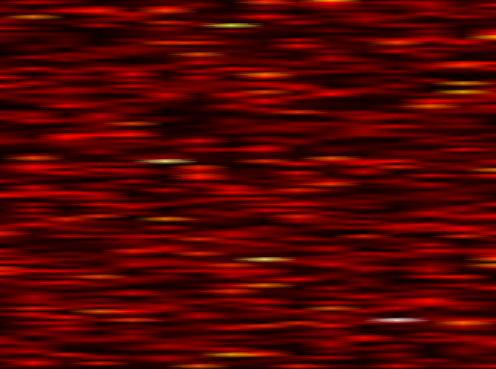
Label: FOFDM